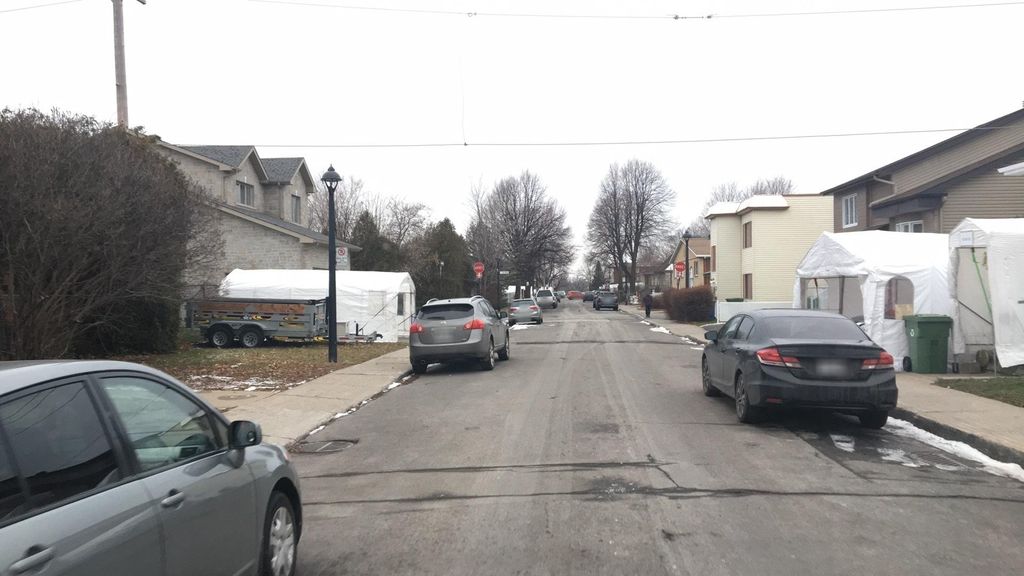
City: montreal